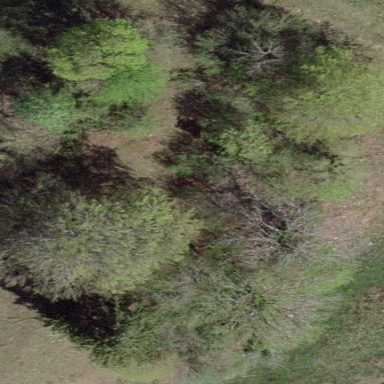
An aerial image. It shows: Beautiful woodland area.